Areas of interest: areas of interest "Liyang City Stadium"
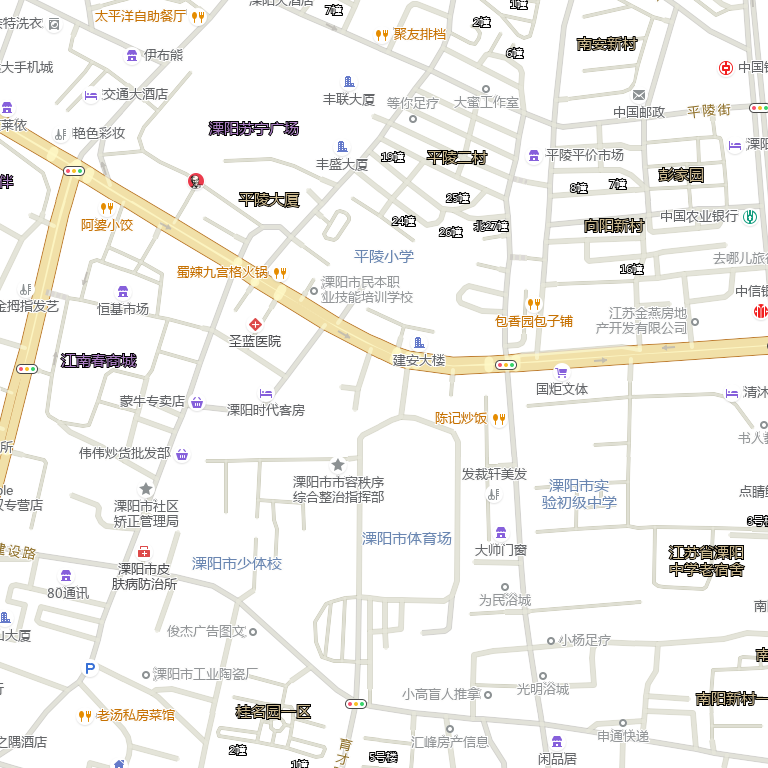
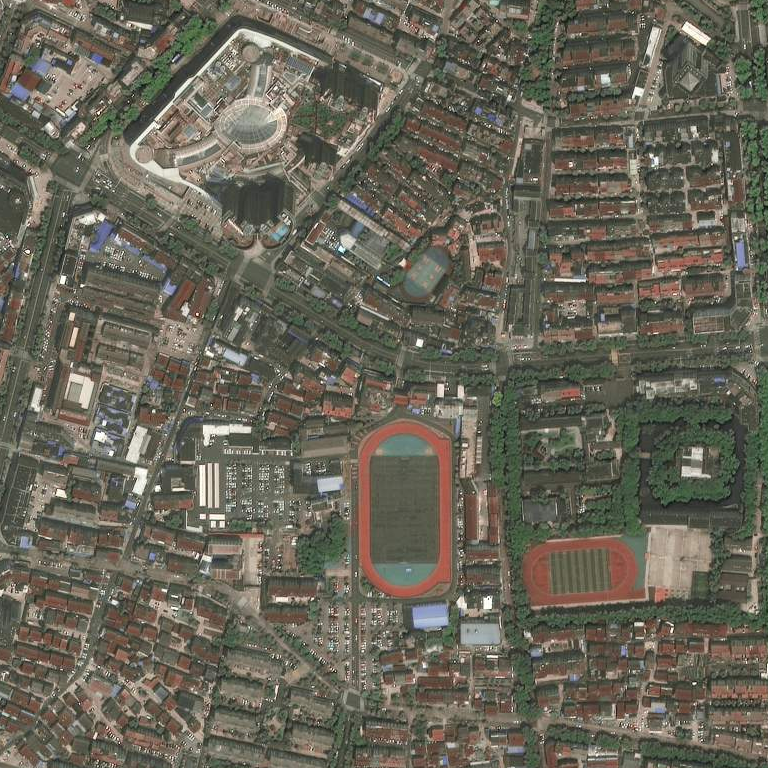